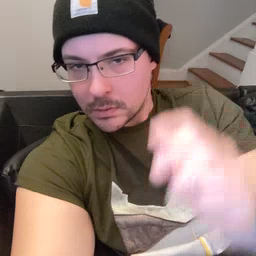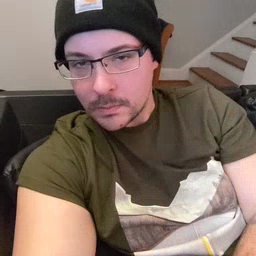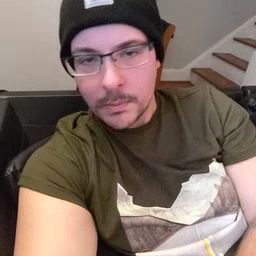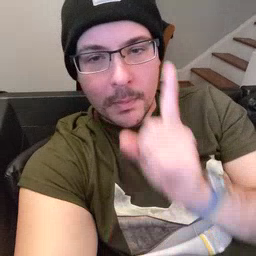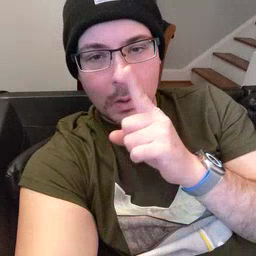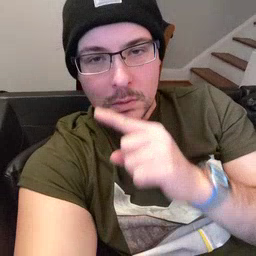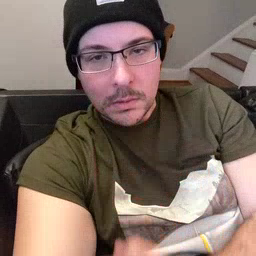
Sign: mouse